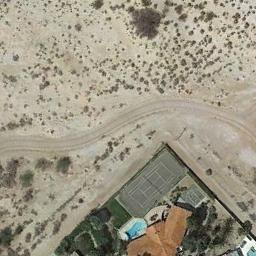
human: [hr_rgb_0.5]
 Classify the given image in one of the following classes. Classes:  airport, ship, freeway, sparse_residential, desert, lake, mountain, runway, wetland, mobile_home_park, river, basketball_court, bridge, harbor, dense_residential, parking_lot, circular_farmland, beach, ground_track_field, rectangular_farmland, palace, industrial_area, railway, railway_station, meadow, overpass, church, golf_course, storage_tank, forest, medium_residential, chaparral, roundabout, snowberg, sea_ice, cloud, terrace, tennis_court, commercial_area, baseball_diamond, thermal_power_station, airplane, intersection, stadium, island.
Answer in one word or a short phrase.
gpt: tennis_court